Question: Itunes Connect says that I need to attach some screenshots for 3.5 screens. But due to the screen size, we do not support iPhones less than 5. Is it possible to get through this? Also, does this exclamation mark near localization settings appear there because of screenshots? Or is it another problem? Thanks!
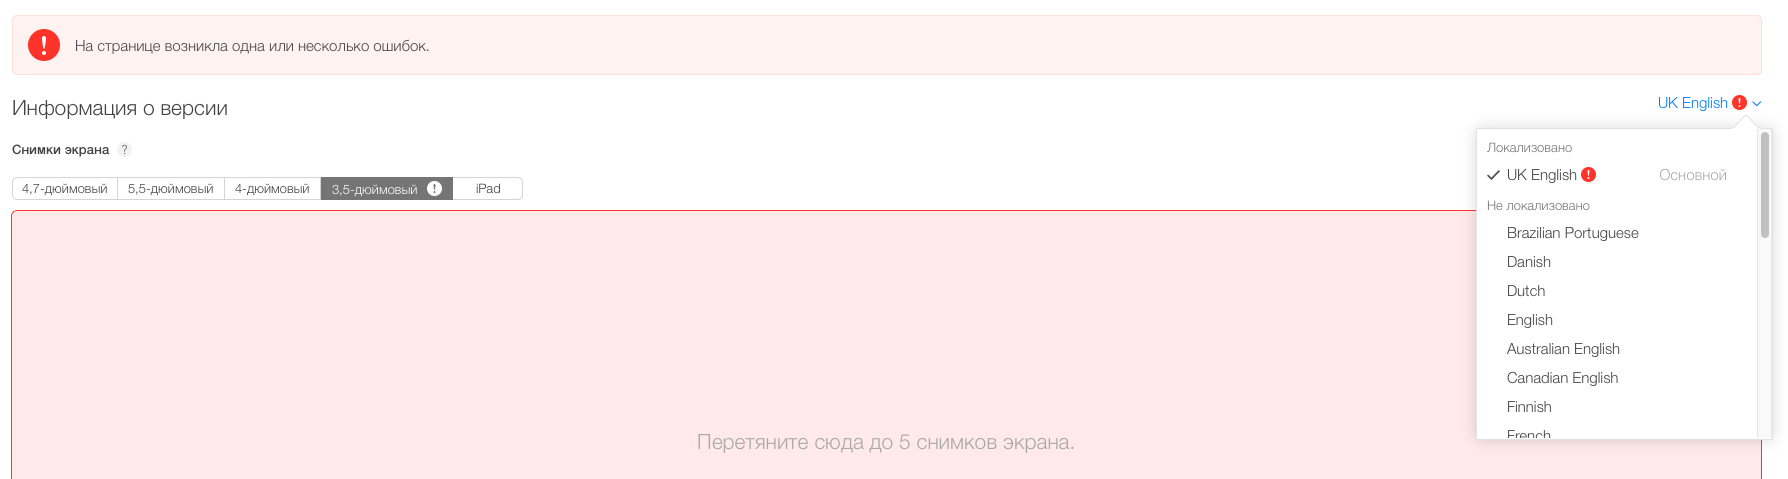
Answer: No, if you submit an iPhone app it must support all types of iPhones that support the version of iOS you are targeting.
The exclamation mark just tells you there is a validation error (missing screenshots) in your English metadata.